Interaction volume radius: 10 \u00c5
Interaction volume height: 10 \u00c5
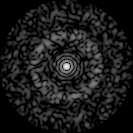
Disorder parameter: 0.8622